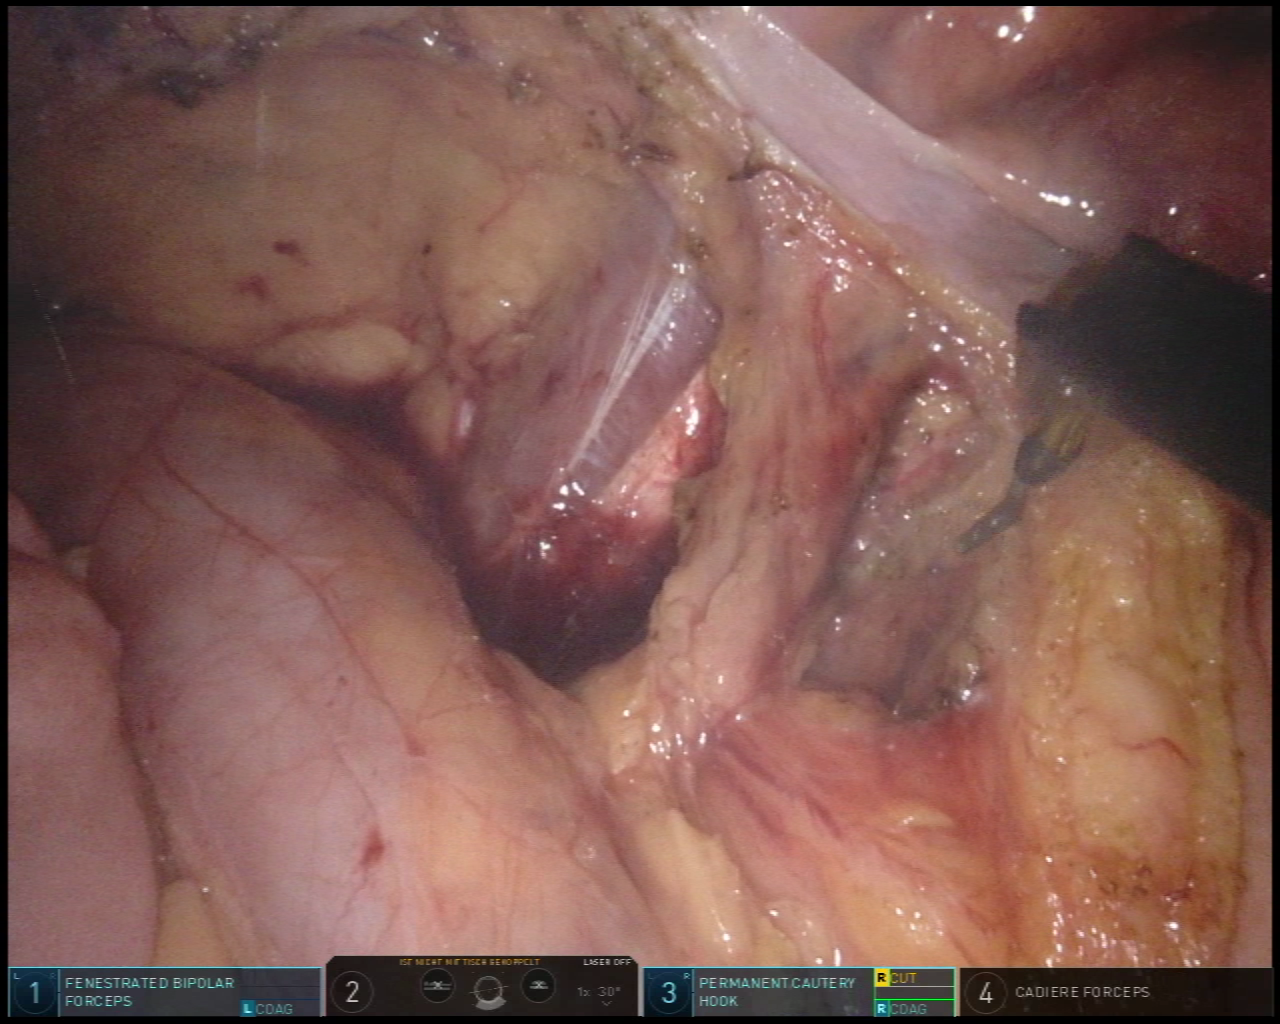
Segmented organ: ureter
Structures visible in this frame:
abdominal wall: yes
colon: yes
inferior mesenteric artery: no
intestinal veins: no
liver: no
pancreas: no
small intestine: no
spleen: no
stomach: no
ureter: yes
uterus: no
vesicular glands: no